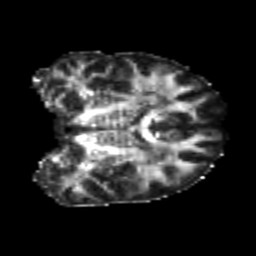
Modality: FA
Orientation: coronal
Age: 20
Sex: female
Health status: healthy
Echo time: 0.074 s